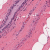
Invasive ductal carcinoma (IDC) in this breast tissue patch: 0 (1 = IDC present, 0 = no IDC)